Question: 'Tab based''Security Tab''First, Second, Third''Third''Second''Third'
In 'Third' view controller:
'''
@property (nonatomic,retain) NSString *selectedAlertDesc;
@synthesize selectedAlertDesc = _selectedAlertDesc;
'''
In 'Second' view controller:
'''
Third *controller = [[Third alloc] init];
[controller setSelectedAlertDesc:[[alertArray objectAtIndex:indexPath.row] objectForKey:@"alertDesc"]];
[self.navigationController pushViewController:controller animated:YES];
[controller release];
'''
'Third'
'''
-[CFString stringByReplacingOccurrencesOfString:withString:]: message sent to deallocated instance 0xeb3d760
'''
'selectedAlertDesc'
'''
_selectedAlertDesc = [_selectedAlertDesc stringByReplacingOccurrencesOfString:@"opentag" withString:@"<"];
_selectedAlertDesc = [_selectedAlertDesc stringByReplacingOccurrencesOfString:@"closetag" withString:@">"];
[txtTxtVw setText:_selectedAlertDesc];
'''

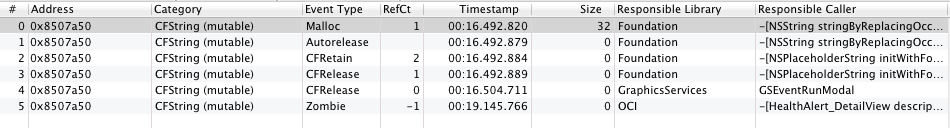
Answer: From the comments:
It turns out that the error is caused by code that directly assigns new values to an instance variable instead of using the 'set...' method of the related property (or its corresponding dot notation). This bypasses the property attributes and results in assignment of an autoreleased string.
(The primary clue is the missing entry in the Instruments retain history.)